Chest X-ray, PA view. Patient: 37 years old, sex F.
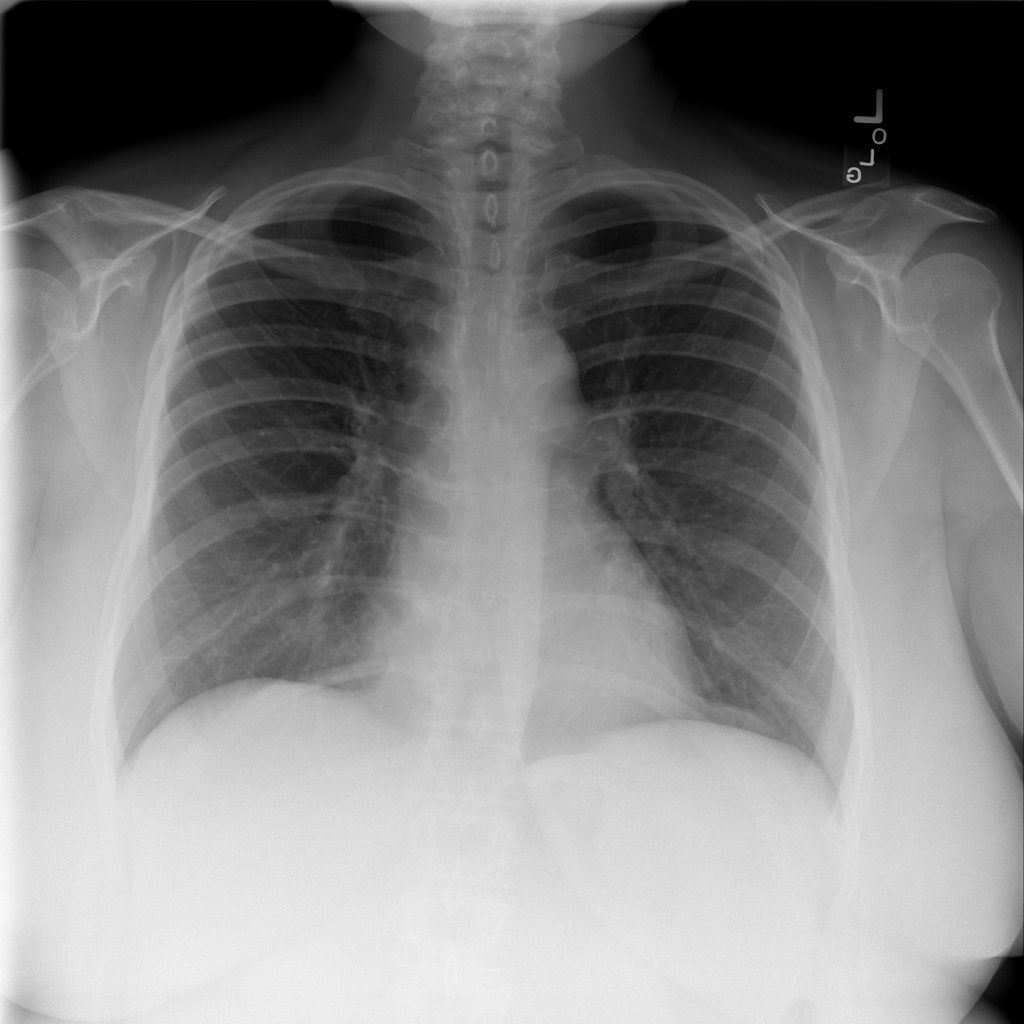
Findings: No Finding